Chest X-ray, PA view. Patient: 26 years old, sex M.
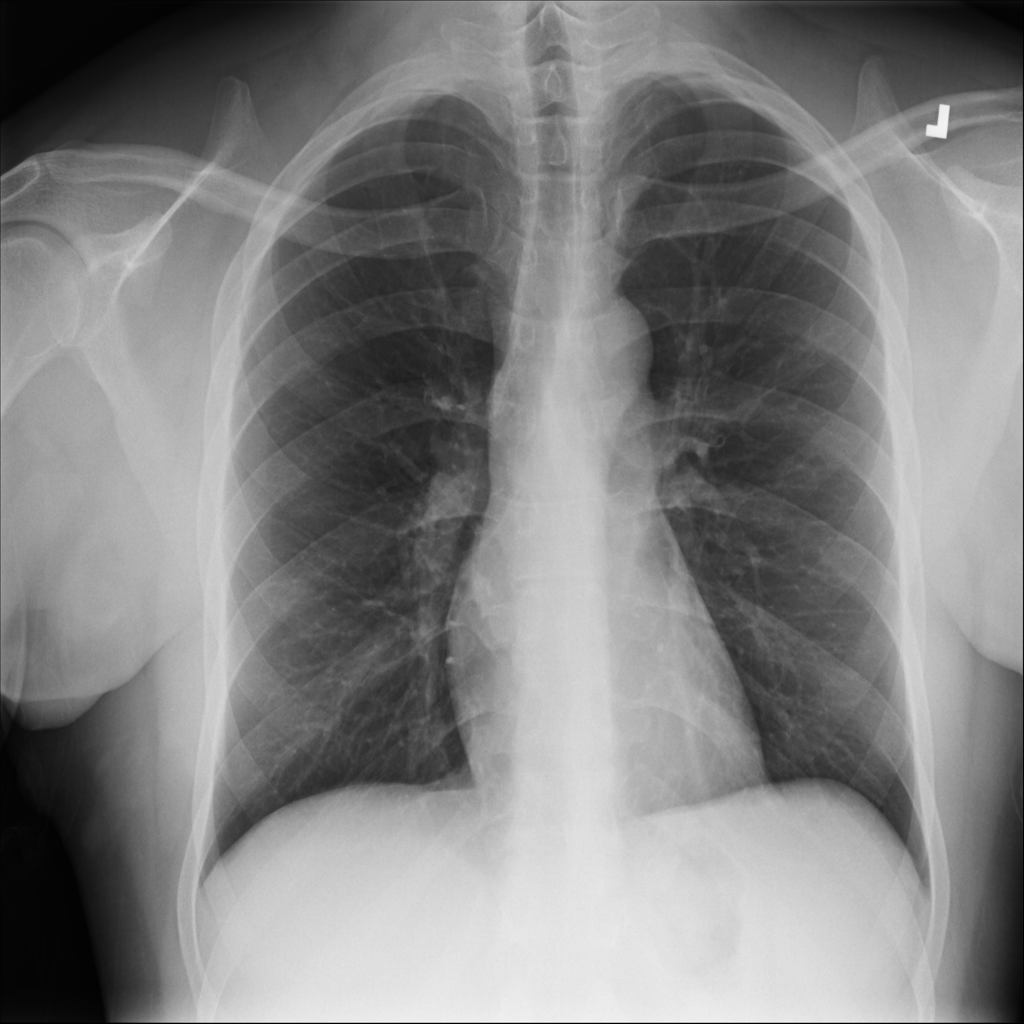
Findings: No Finding